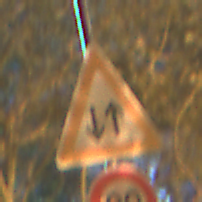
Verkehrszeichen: Gegenverkehr
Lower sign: Geschwindigkeit20
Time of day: Night
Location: Outdoor (Urban)
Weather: PartlyCloudy
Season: NotSpecified
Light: Artificial